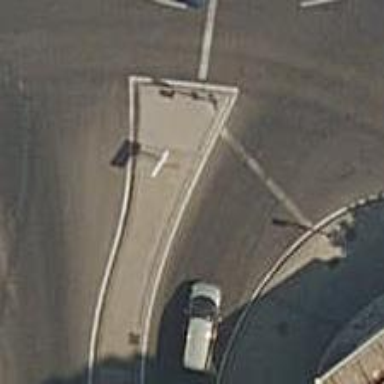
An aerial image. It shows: Road with traffic signals.